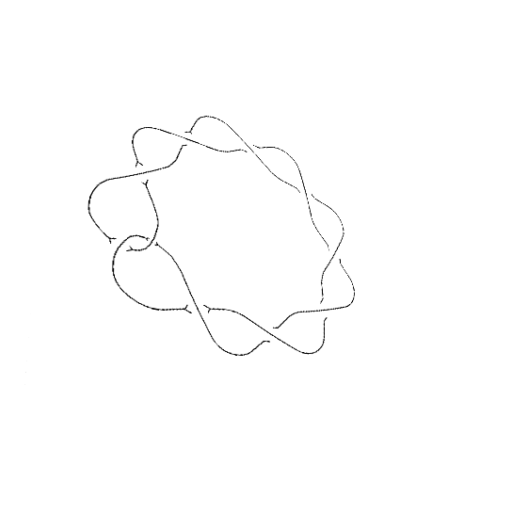
Crossing number: 10